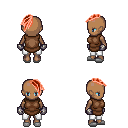
a pixel art fantasy rpg character, female body template, human, dark skin, brown tunic, white pants, red long mohawk hairstyle, metal gloves, white slippers, four views (front, back, left, right), 2x2 character sprite sheet, small pixel art, hard edges, no anti-aliasing